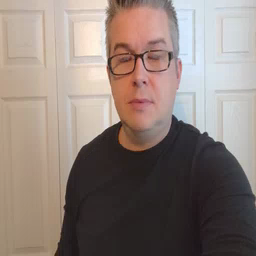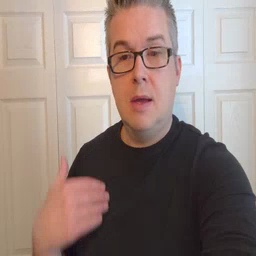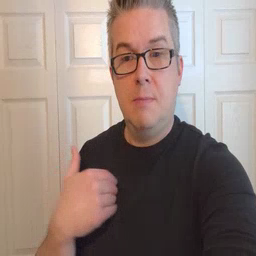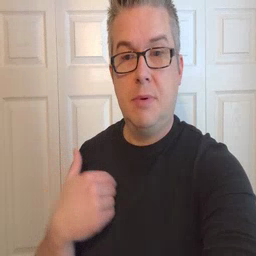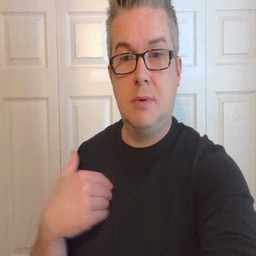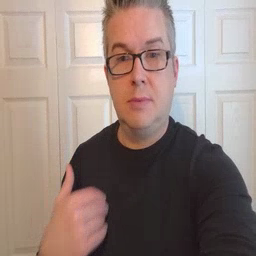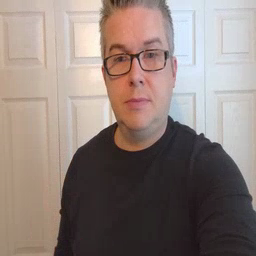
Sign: animal